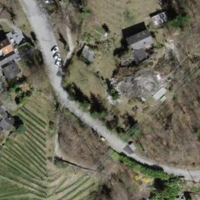
EUNIS habitat code: 41
Species observed at this site:
Asplenium trichomanes